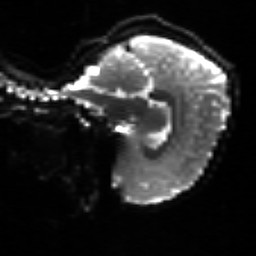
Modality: sbref
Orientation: sagittal
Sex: male
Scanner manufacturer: siemens
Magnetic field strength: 3 T
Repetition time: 5 s
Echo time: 0.071 s